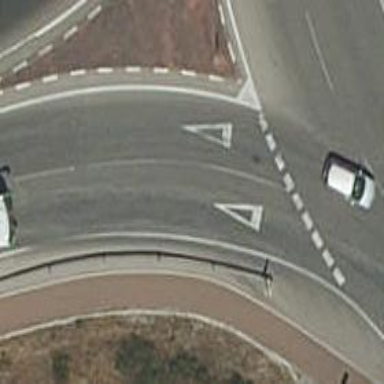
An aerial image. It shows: Road with "give way" sign.